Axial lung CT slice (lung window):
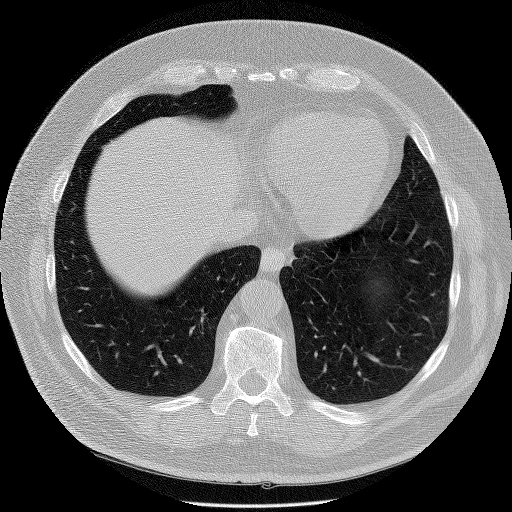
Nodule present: no